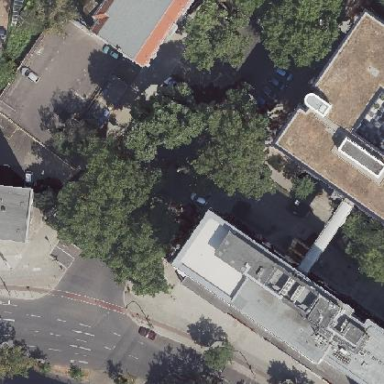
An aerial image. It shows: Perpendicular street-side parking area.